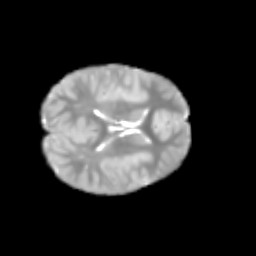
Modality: T2w
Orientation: axial
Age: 7
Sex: male
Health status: healthy